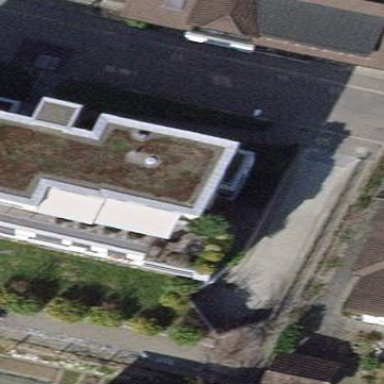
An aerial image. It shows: Flat-roofed apartment building.